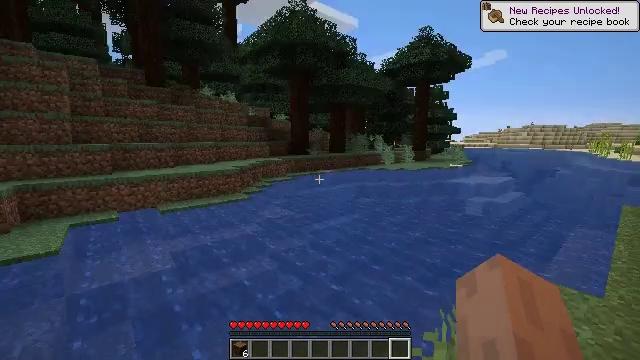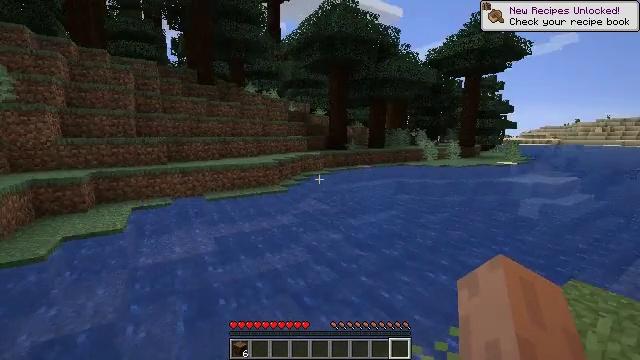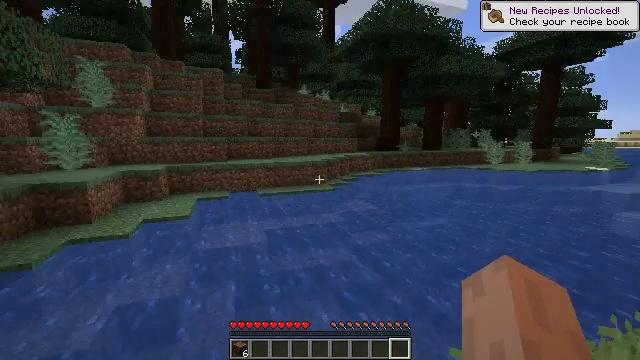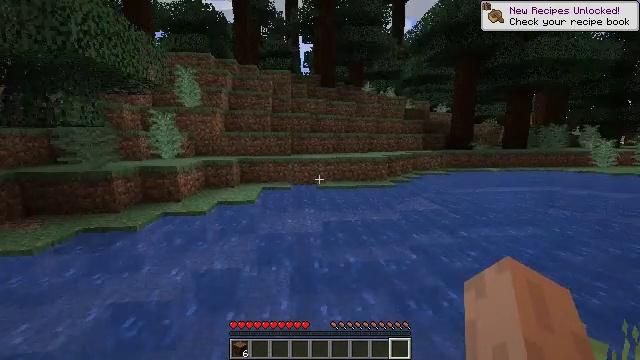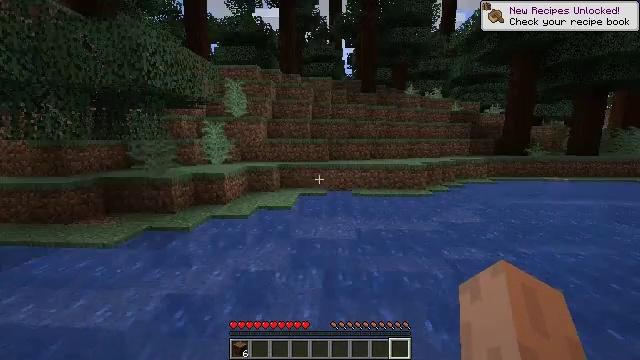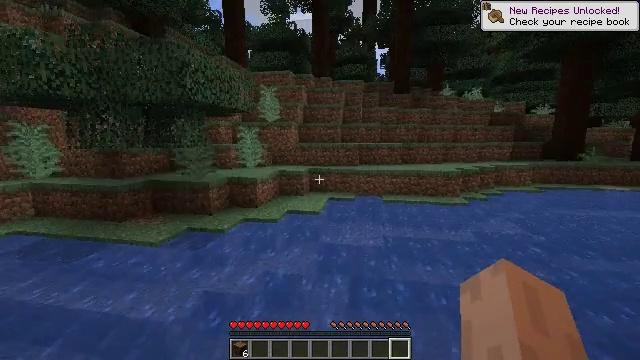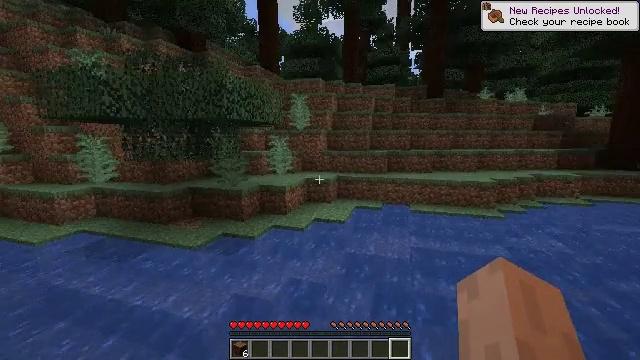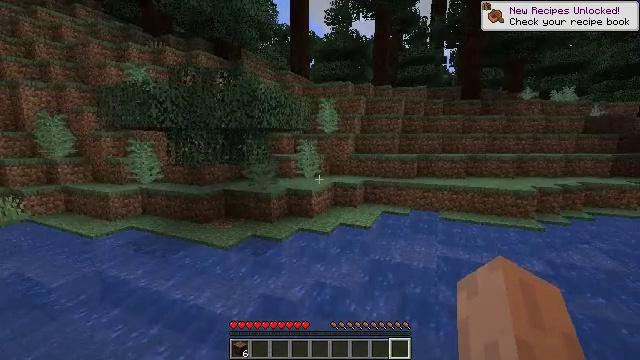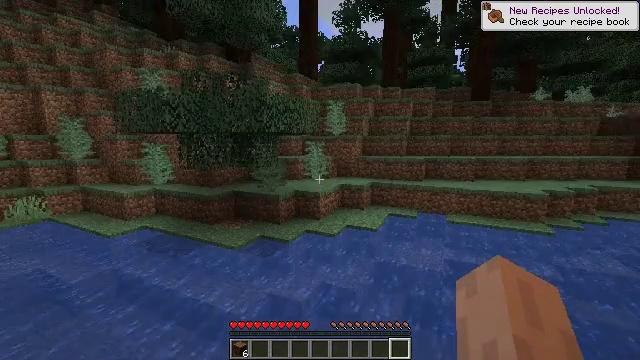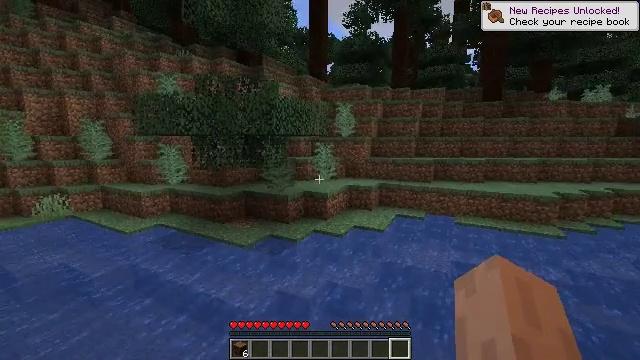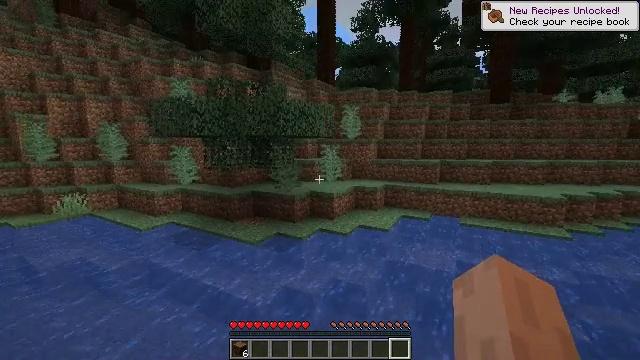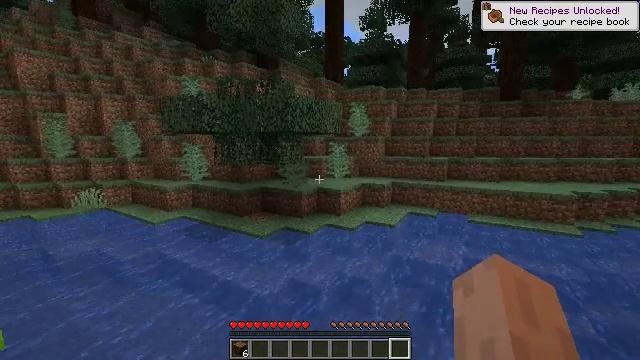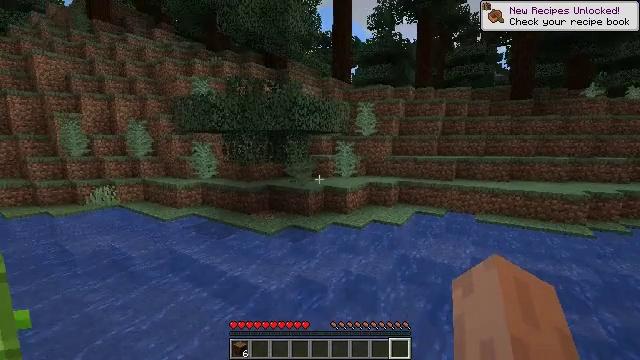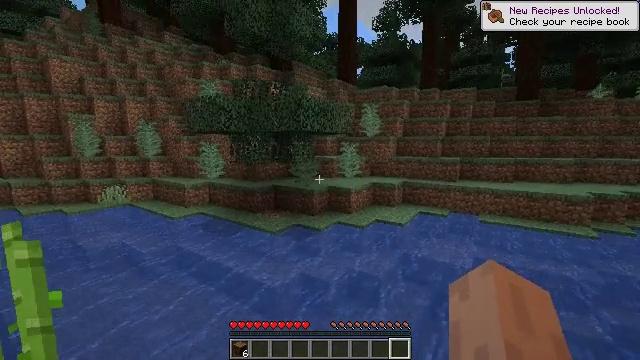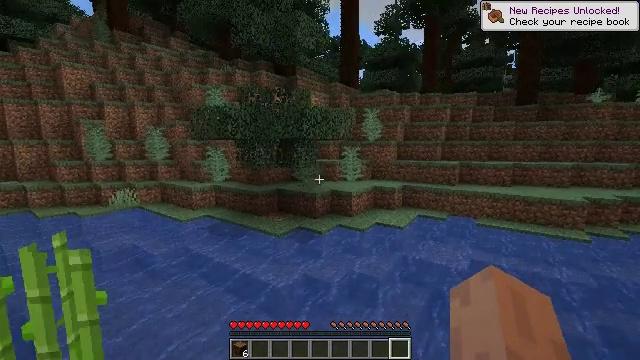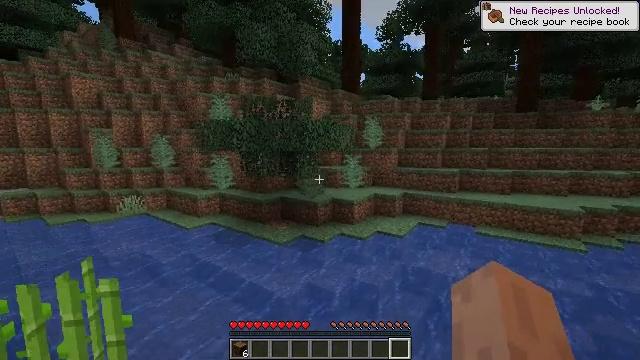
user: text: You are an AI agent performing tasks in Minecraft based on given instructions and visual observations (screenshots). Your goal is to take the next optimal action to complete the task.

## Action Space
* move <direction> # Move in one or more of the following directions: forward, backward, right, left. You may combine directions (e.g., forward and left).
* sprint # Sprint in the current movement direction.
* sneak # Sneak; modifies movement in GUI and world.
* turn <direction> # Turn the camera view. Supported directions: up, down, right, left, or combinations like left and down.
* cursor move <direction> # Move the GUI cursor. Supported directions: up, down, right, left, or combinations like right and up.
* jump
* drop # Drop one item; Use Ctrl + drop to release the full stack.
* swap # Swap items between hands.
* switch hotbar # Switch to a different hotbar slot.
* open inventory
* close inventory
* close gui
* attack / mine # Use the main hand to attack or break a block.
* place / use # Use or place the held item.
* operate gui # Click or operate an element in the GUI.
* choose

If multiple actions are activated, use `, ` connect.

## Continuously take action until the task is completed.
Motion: motion action
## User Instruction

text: Harvest the cactus plant.
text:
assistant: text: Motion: move right, turn left, jump
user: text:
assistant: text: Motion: move right, turn left, jump
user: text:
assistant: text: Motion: move back and move right, turn left, jump
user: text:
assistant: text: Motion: move back and move right, turn left, jump
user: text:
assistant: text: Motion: move back and move right, turn left, jump
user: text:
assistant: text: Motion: move back and move right, turn left, jump
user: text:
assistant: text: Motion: move back and move right, turn left, jump
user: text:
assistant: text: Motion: move back, turn left, jump
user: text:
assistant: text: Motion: move back, turn left, jump
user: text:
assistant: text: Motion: move back, turn left, jump
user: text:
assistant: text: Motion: move back, turn left, jump
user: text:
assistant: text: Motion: move back, turn left, jump
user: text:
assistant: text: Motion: move back, turn left, jump
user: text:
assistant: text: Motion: move back, jump
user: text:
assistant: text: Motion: move back and move left, jump
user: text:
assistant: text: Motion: move back and move left, jump
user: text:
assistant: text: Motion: move back and move left, turn left, jump
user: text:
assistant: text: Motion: move back and move left, turn left, jump
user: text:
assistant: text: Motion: move back and move left, jump
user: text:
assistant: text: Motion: move back and move left, jump
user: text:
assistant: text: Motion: move back and move left, turn left, jump
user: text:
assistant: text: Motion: move back and move left, turn left, jump
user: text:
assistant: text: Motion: move back and move left, turn left, jump
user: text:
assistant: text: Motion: move back and move left, jump
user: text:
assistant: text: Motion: move back and move left, jump
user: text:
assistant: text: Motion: move back and move left, jump
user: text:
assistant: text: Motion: move back and move left, jump
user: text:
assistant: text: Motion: move back and move left, turn left and down, jump
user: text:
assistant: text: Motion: move back and move left, turn left, jump
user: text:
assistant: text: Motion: move back and move left, turn left and up, jump